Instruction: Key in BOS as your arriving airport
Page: home
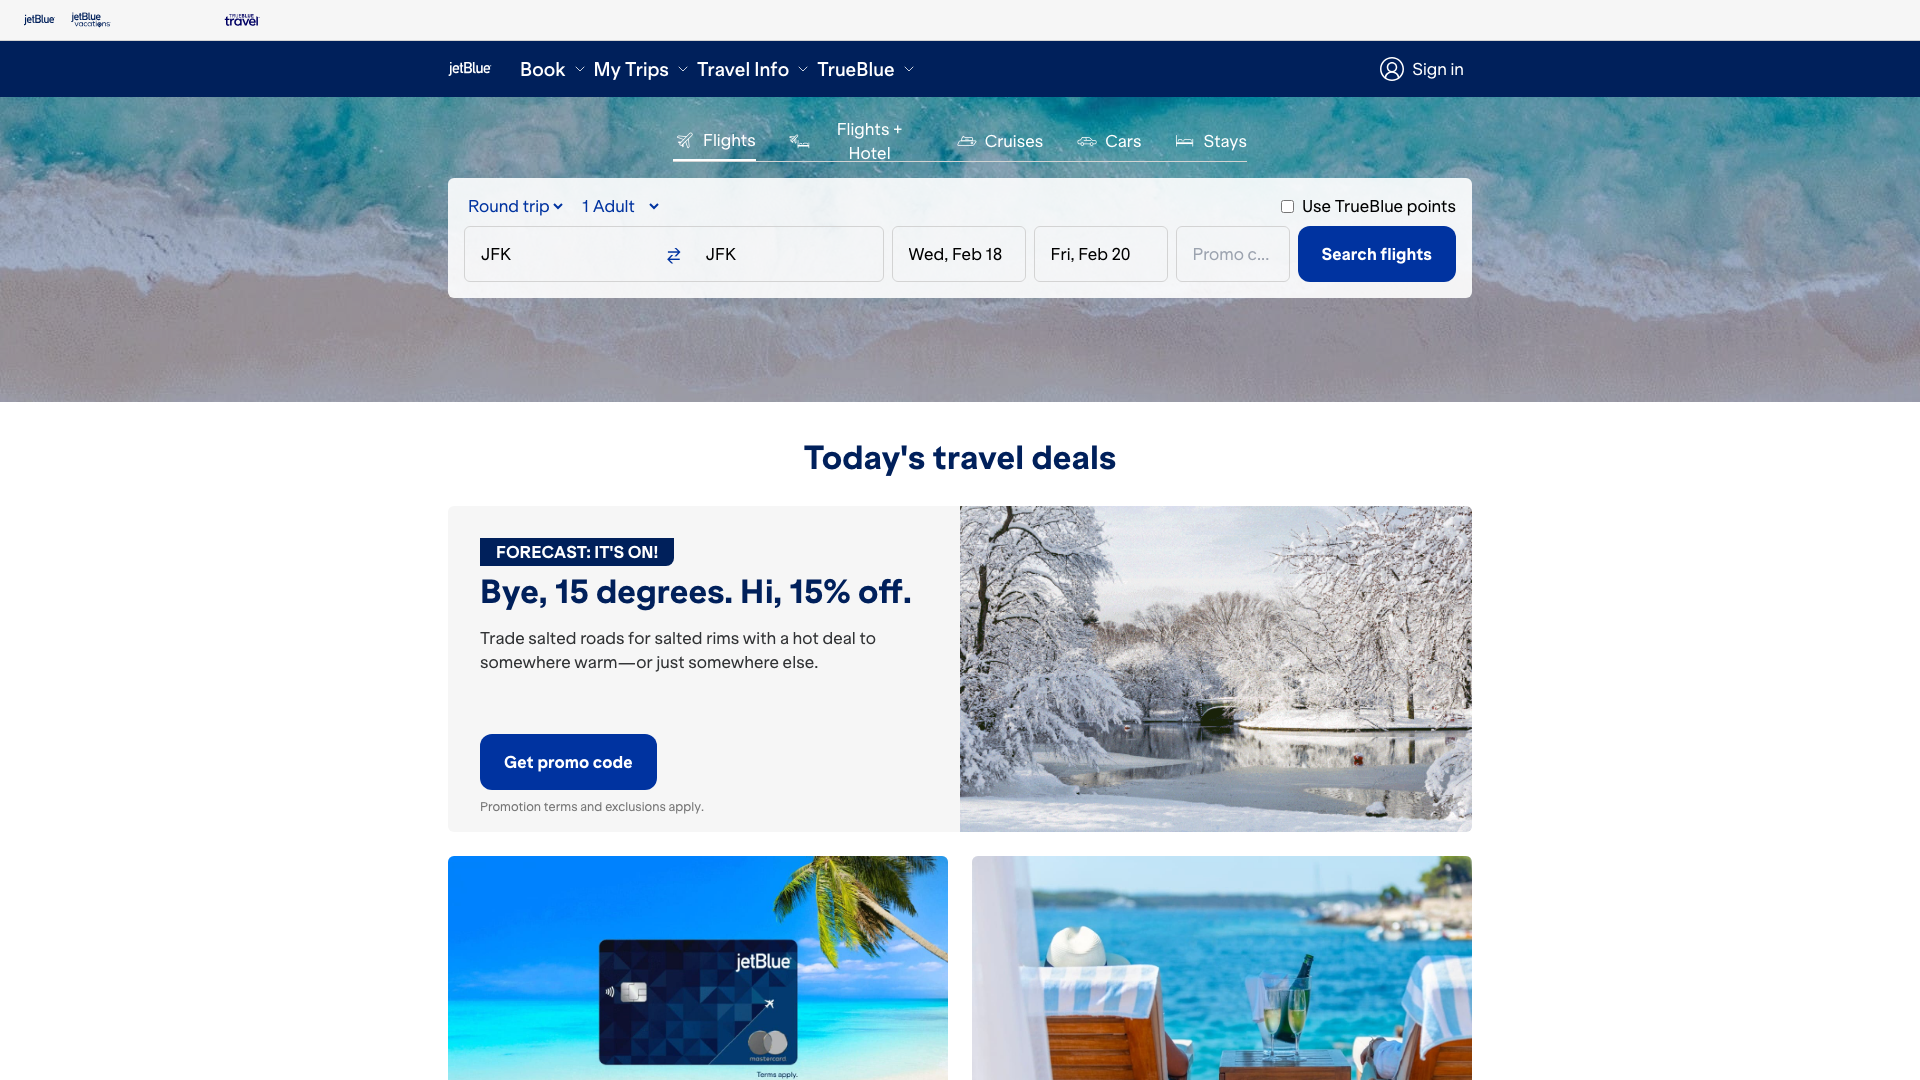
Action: type